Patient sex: F
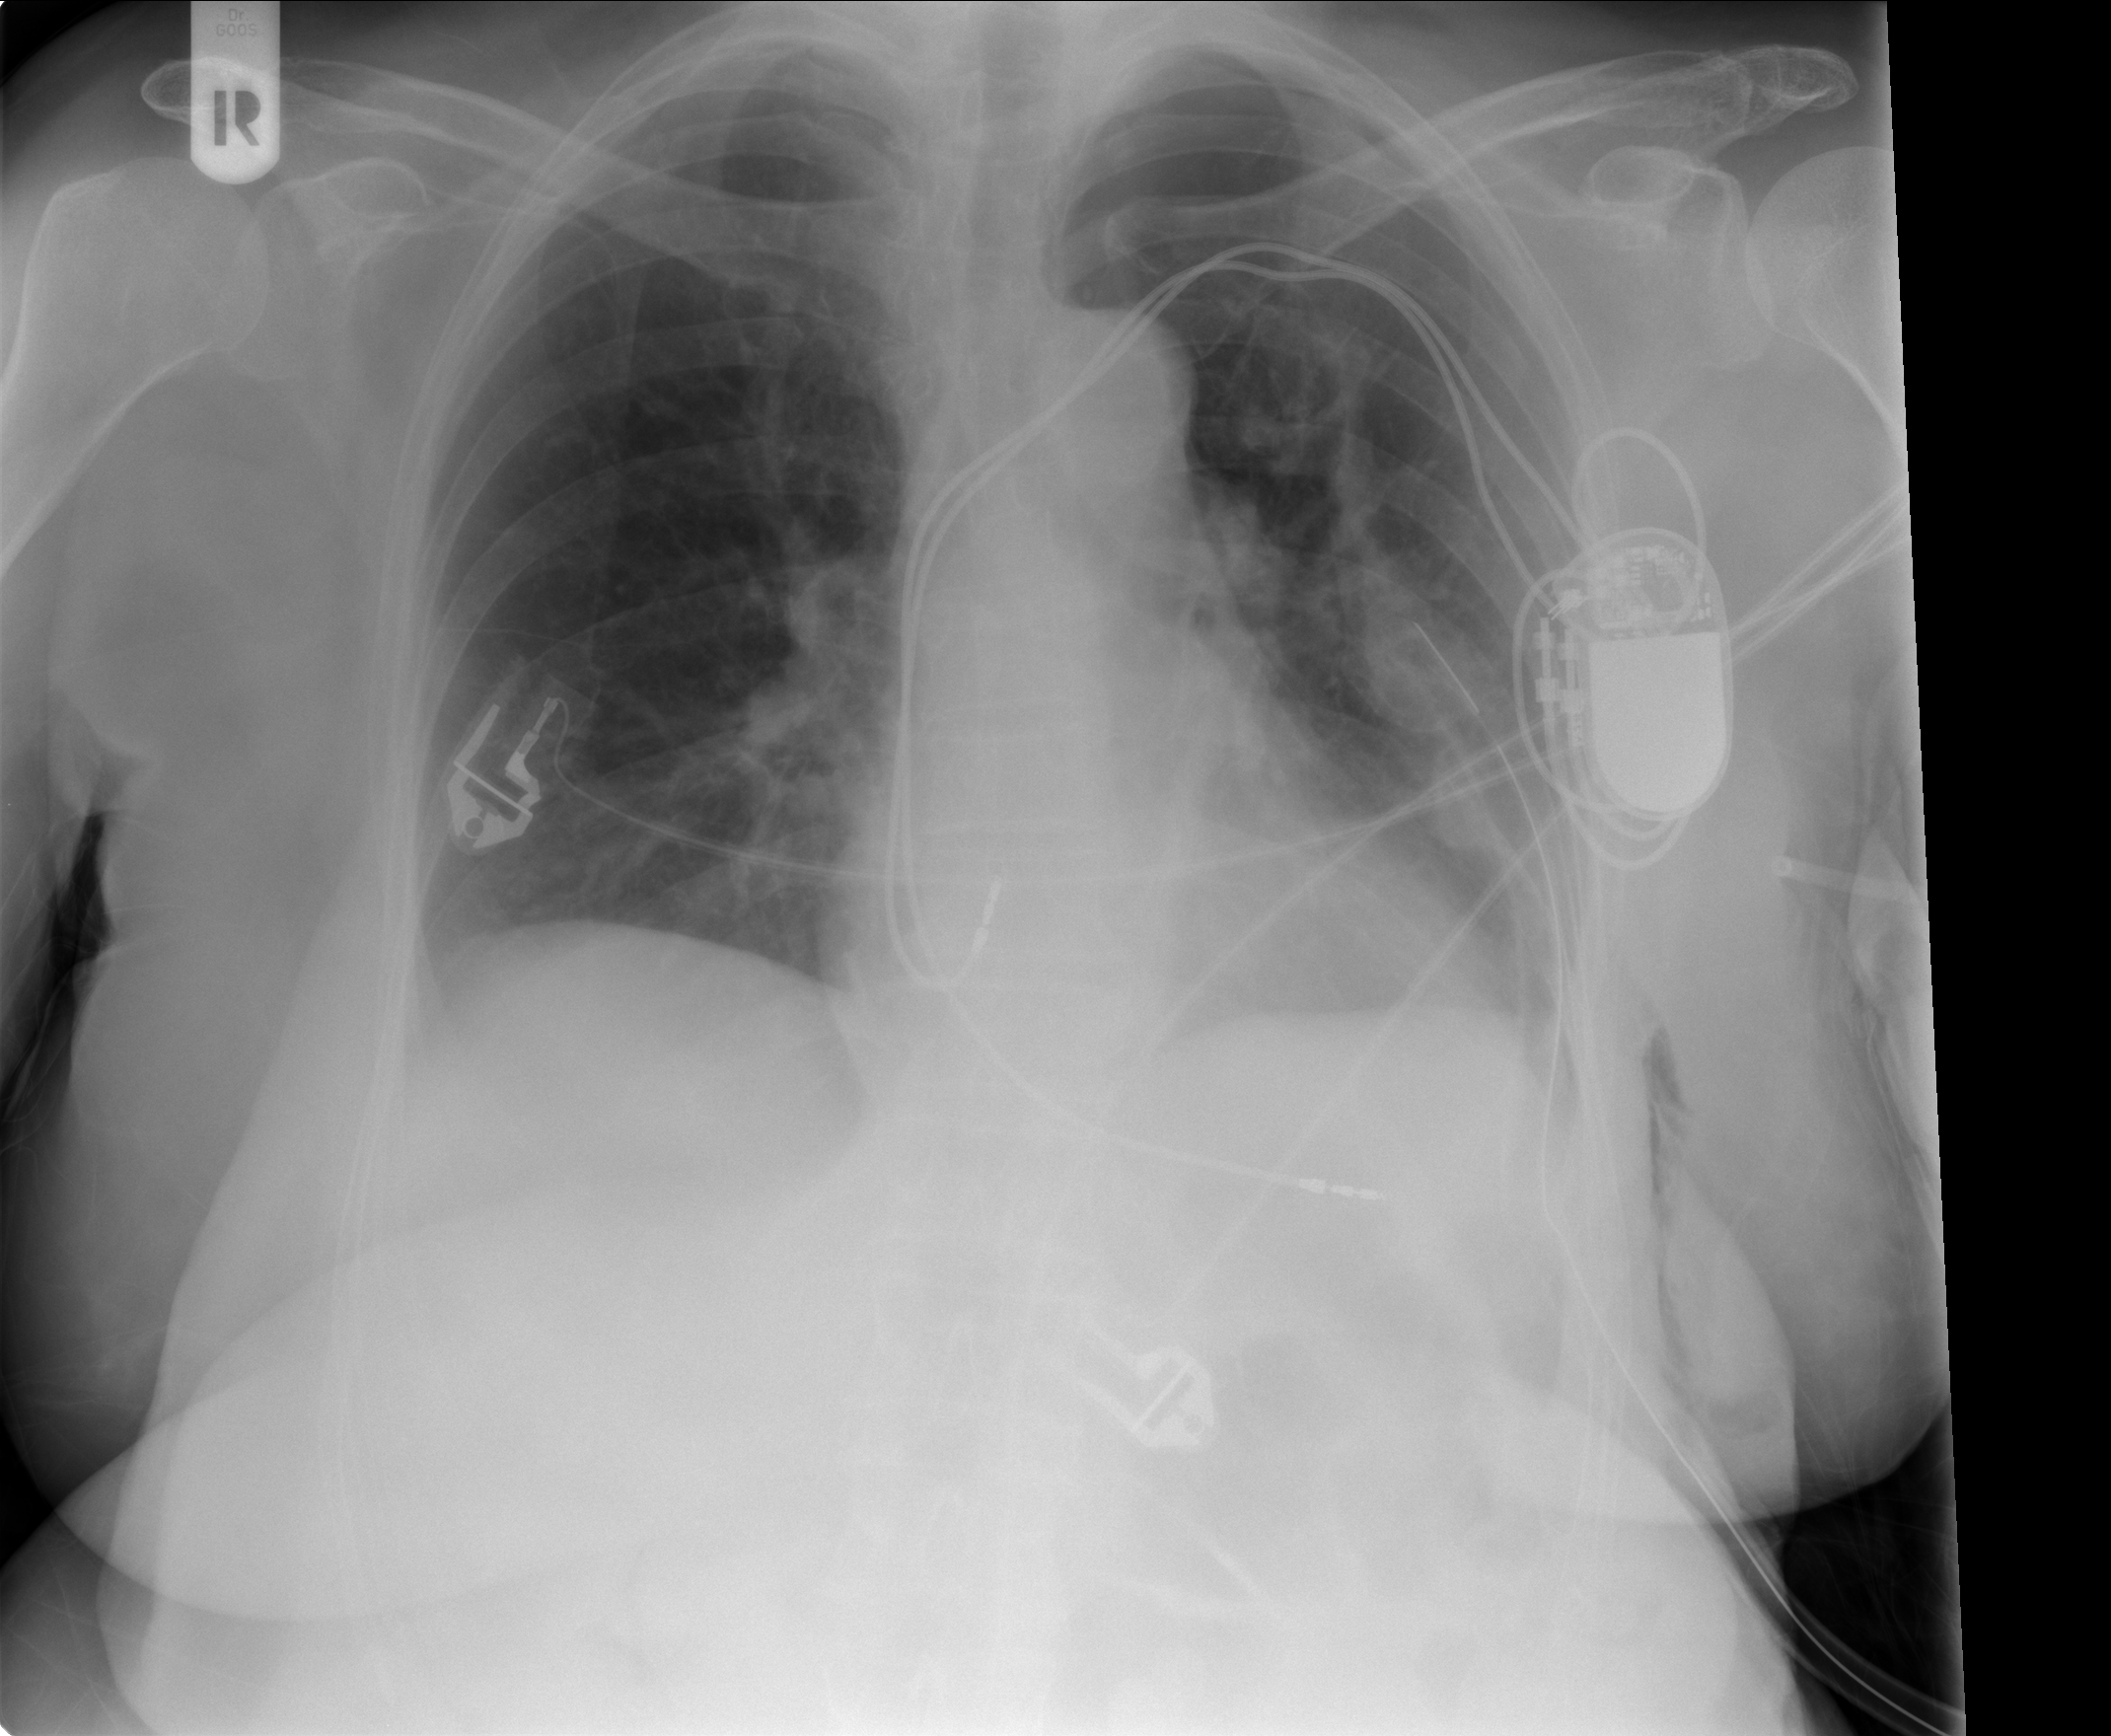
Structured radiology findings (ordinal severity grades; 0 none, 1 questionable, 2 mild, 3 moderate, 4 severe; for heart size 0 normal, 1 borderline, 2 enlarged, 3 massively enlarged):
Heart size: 0
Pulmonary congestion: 2
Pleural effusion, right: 0
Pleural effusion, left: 0
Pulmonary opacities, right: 0
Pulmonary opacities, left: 0
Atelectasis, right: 0
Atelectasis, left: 2